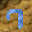
Label: 7